Question: I created the following UITableViewCells and set the background to white.

(the black frame is the simulator frame).
I would like to add margins right and left to the cell.
I looked in many Q&A and they all suggested customizing the cell with UiImageView. Is there another way to do it?
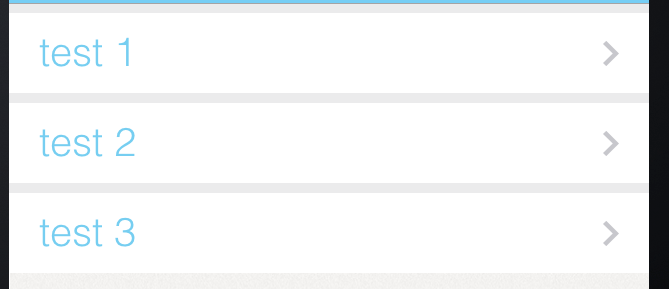
Answer: add 'UIView' as contentView of the cell:
in 'cellForRowAtIndexPath'
'''
UIView *viewLeft = [[UIView alloc] initWithFrame:CGRectMake(0, 0, 10, heightOfTheCell)];
viewLeft.backgroundColor = [UIColor redColor];
[cell.contentView addSubview:viewLeft];
UIView *viewRight = [[UIView alloc] initWithFrame:CGRectMake(310, 0, 10, heightOfTheCell)];
viewRight.backgroundColor = [UIColor redColor];
[cell.contentView addSubview:viewRight];
'''
and in this way you can have round corners:
'''
[cell.layer setCornerRadius: 5];
[cell.layer setMasksToBounds:YES];
[cell.layer setBorderWidth:2.0f]
CGColorRef colorRed = [[UIColor redColor] CGColor];
[cell.layer setBorderColor:colorRed];
'''